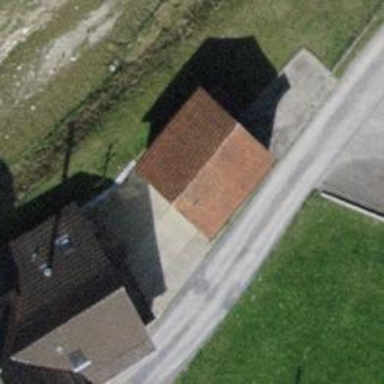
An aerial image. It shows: Group of garages.